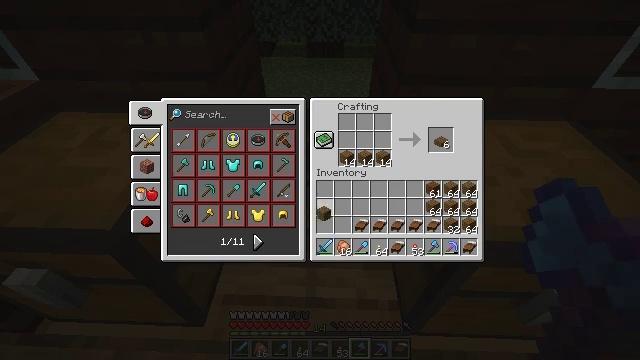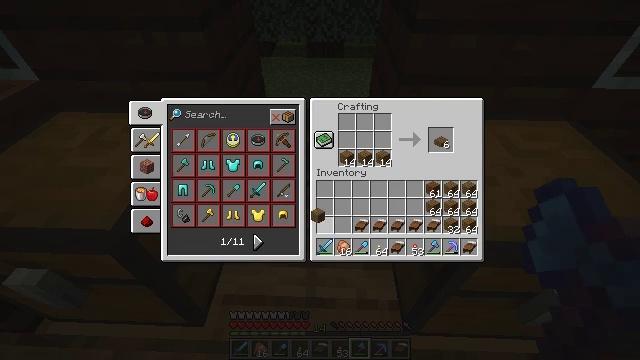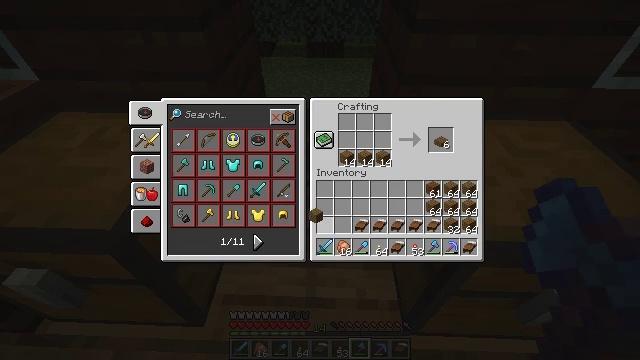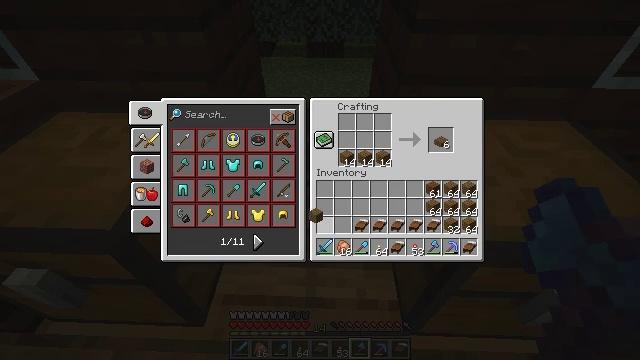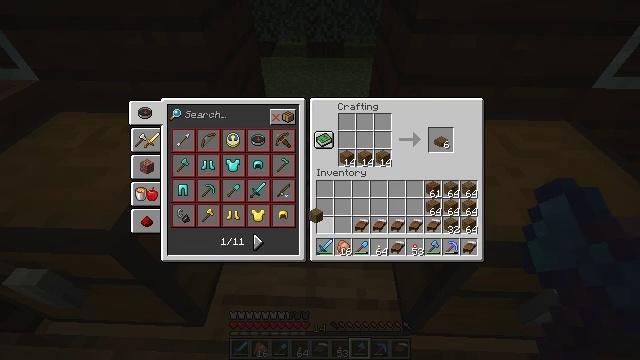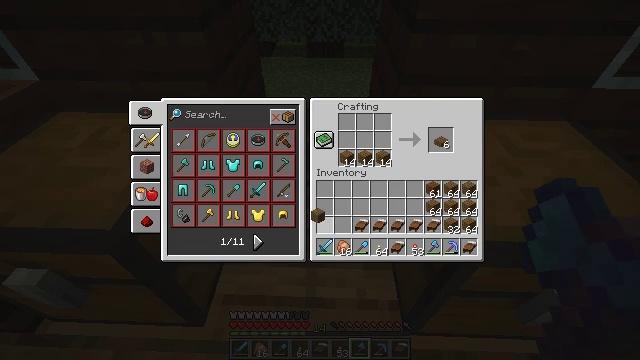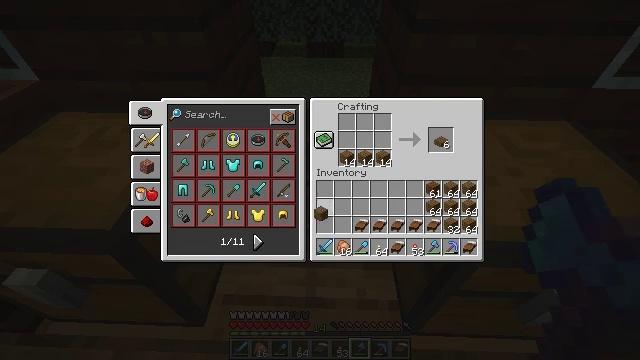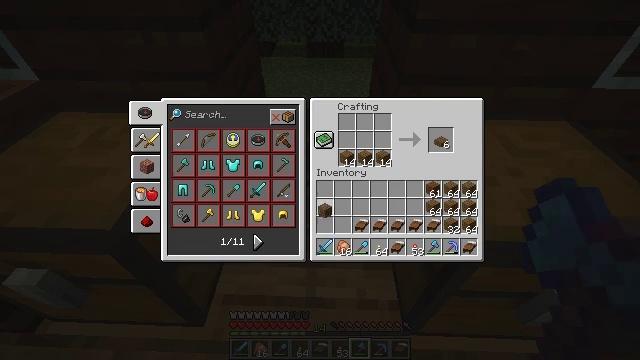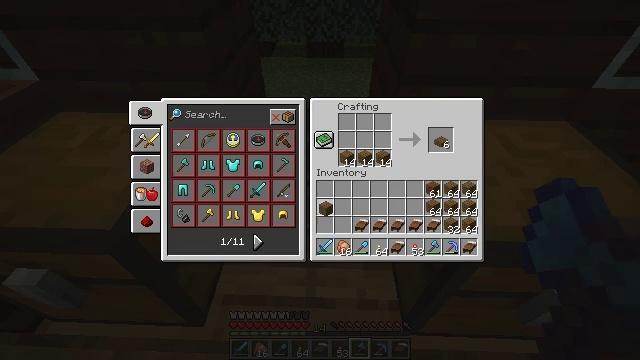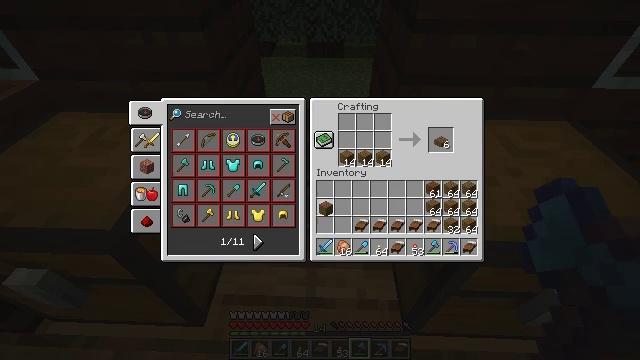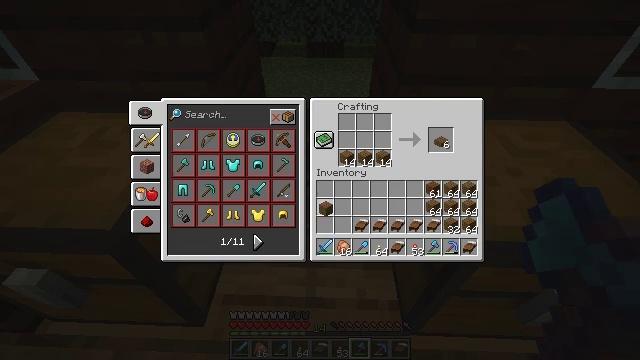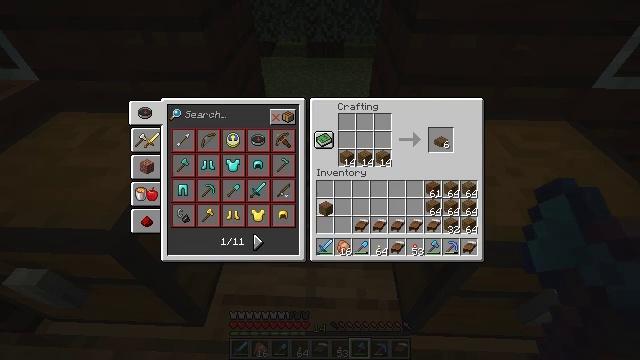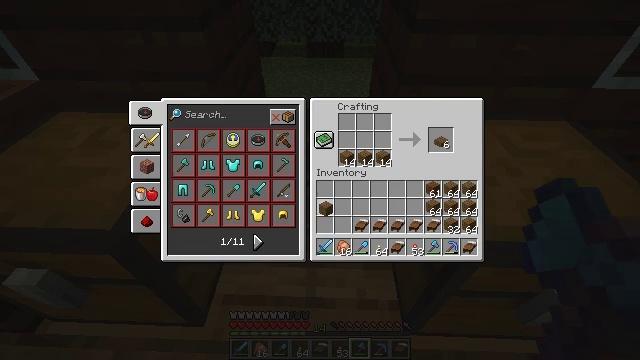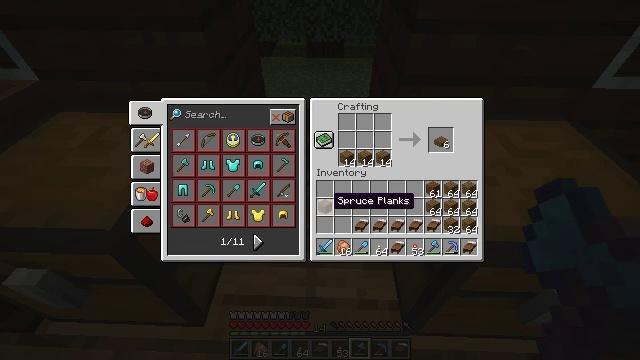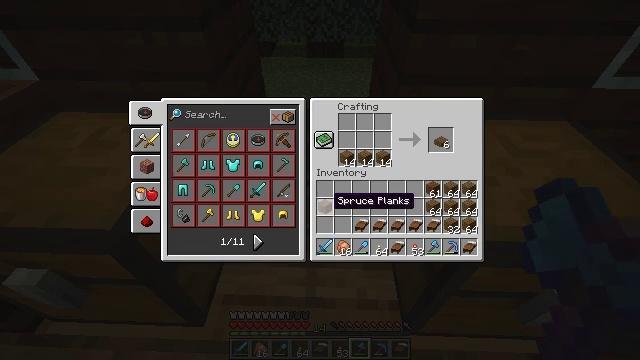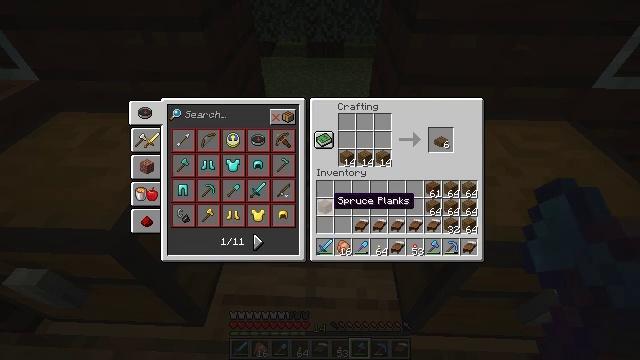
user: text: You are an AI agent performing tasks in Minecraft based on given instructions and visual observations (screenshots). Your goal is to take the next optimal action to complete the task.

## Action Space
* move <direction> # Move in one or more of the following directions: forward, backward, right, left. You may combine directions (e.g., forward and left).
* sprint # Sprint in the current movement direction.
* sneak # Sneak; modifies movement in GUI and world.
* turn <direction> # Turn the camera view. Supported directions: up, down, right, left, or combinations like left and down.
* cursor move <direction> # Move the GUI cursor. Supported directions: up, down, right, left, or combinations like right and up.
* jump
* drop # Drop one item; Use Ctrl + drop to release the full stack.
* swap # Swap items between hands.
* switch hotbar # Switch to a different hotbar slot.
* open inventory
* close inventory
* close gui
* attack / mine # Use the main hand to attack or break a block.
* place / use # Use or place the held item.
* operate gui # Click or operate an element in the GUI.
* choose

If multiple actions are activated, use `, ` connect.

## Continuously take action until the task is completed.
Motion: motion action
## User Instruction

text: Use a crafting table to craft a brown bed.
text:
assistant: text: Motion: no_op
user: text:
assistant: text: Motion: no_op
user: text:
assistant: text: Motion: no_op
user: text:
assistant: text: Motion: no_op
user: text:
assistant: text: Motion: no_op
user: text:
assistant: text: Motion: no_op
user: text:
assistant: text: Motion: no_op
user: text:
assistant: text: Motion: no_op
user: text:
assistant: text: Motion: no_op
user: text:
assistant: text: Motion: no_op
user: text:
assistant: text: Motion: operate gui
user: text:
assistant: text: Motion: operate gui
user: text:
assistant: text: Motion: no_op
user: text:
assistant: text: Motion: no_op
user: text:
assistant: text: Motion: no_op
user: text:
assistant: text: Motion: no_op
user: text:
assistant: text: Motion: no_op
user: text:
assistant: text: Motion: cursor move right
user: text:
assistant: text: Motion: cursor move right
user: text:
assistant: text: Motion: cursor move right
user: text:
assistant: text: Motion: cursor move right
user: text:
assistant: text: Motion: no_op
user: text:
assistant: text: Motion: no_op
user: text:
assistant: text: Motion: cursor move right
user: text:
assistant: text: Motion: no_op
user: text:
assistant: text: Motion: no_op
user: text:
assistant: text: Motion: no_op
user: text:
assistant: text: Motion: no_op
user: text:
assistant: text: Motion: no_op
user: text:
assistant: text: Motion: no_op